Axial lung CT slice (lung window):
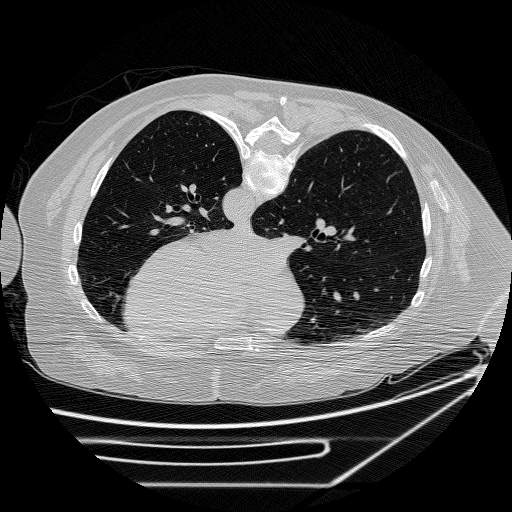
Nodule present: no